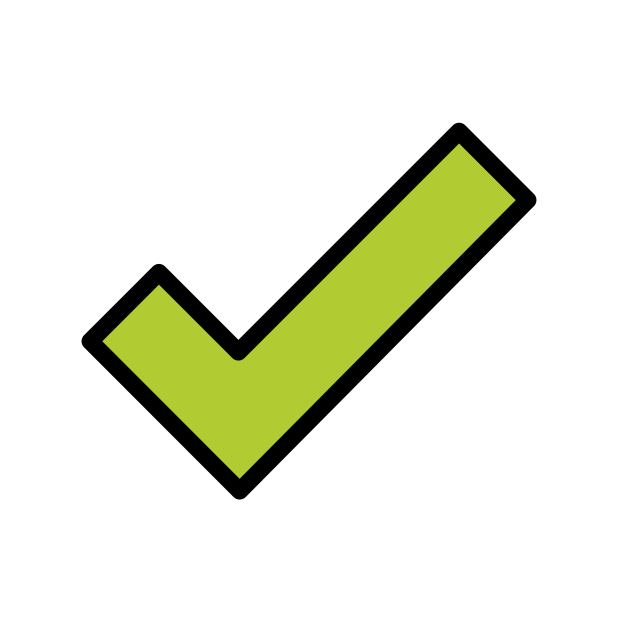
check mark